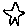
Label: star